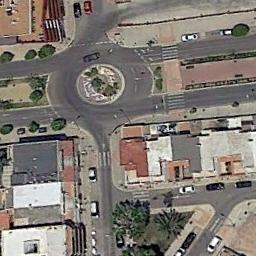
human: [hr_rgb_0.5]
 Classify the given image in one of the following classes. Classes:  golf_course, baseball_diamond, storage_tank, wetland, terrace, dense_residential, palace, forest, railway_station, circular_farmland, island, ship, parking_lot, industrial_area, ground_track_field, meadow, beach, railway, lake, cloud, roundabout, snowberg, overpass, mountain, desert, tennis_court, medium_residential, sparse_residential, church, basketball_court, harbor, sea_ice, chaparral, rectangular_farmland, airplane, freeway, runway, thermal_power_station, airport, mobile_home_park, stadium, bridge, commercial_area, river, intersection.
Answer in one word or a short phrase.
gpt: roundabout